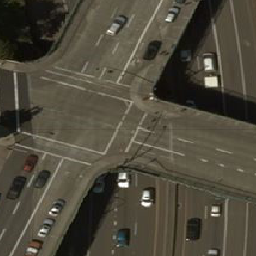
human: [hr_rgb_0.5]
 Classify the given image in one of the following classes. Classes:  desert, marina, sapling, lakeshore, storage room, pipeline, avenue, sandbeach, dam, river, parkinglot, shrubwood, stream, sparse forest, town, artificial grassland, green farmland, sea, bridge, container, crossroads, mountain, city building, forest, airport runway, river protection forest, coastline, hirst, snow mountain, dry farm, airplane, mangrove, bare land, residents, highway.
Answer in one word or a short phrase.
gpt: crossroads